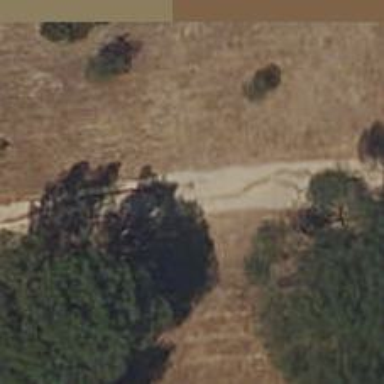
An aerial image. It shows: Path with woodchips surface.